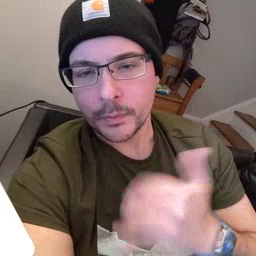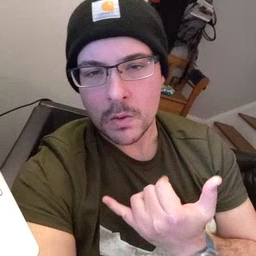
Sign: now